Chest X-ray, PA view. Patient: 11 years old, sex F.
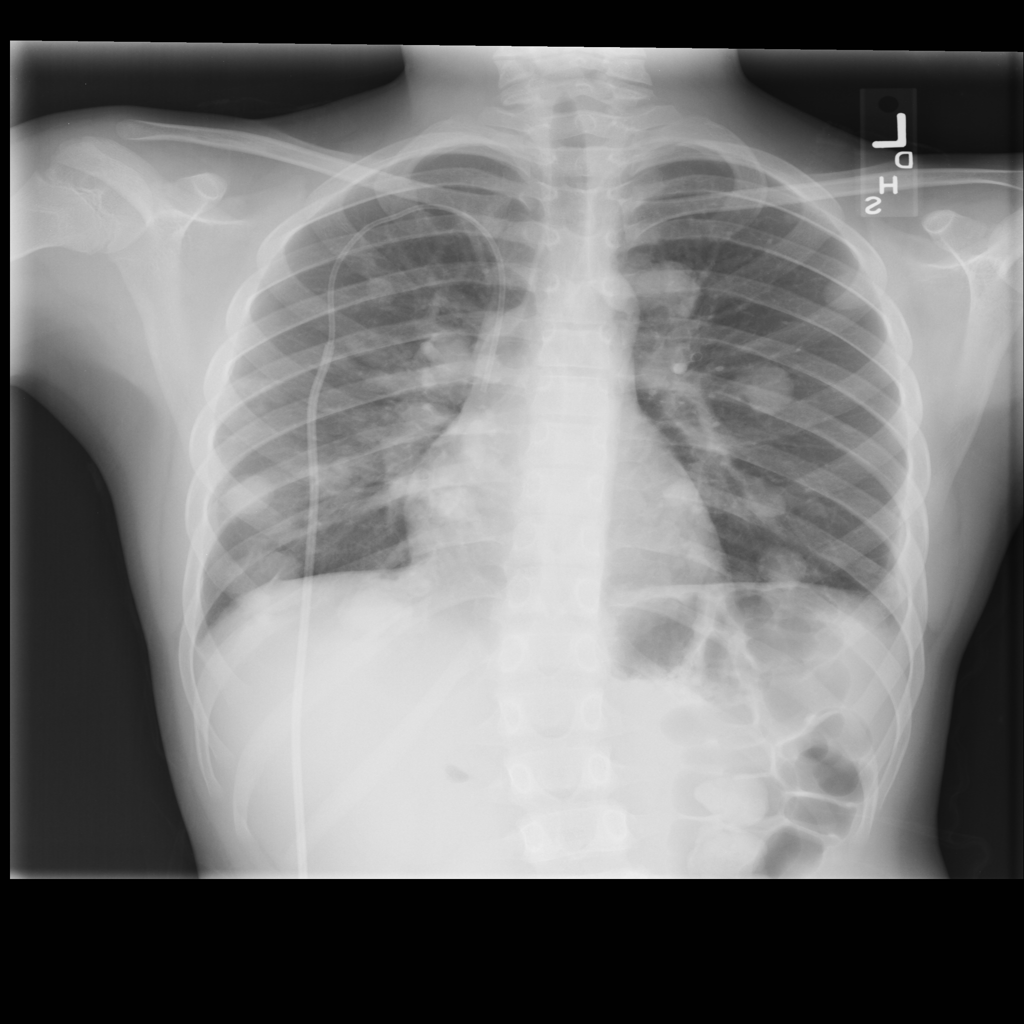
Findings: Mass